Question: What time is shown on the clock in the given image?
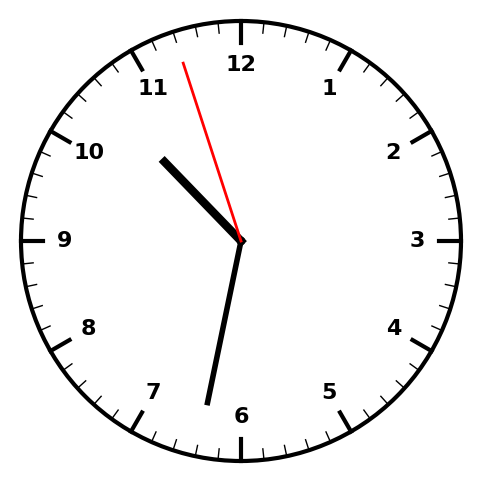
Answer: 10:31:57